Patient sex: M
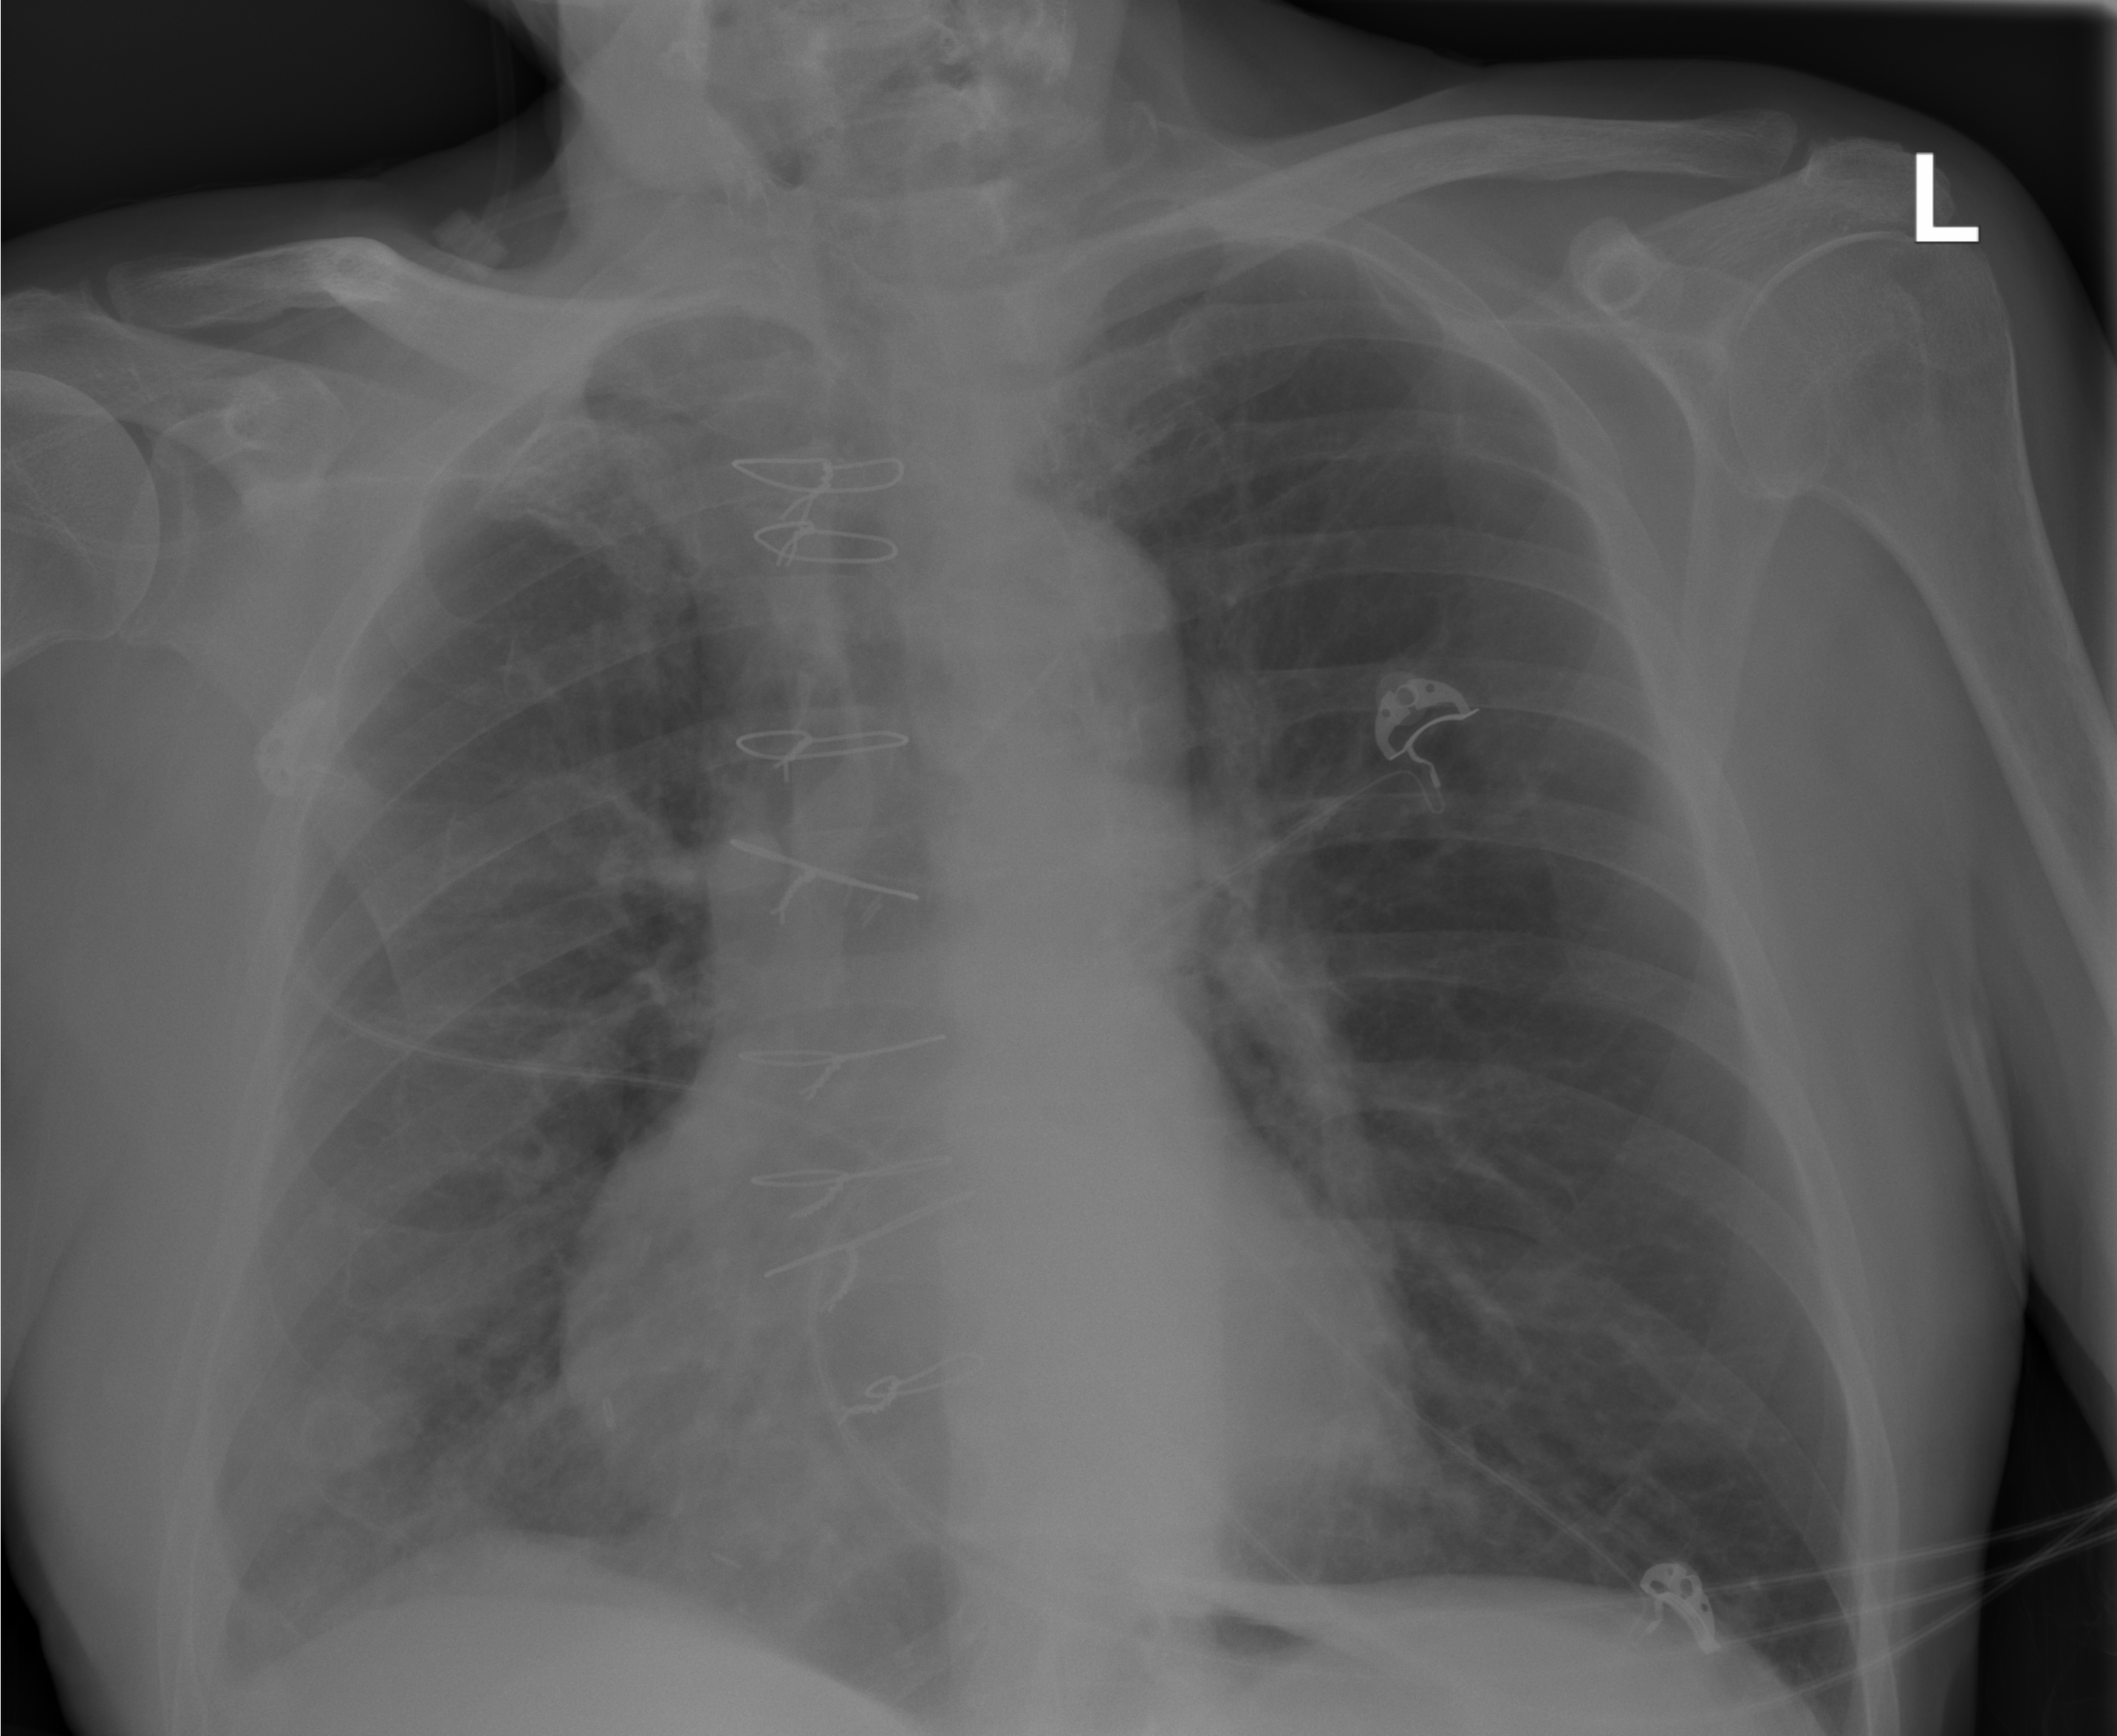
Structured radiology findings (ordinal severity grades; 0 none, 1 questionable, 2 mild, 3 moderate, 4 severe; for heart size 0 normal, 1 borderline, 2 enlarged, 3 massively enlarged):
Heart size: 0
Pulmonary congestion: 0
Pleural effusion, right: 1
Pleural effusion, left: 0
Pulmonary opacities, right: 2
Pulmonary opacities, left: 0
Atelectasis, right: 2
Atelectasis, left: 0